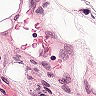
Metastatic tissue present: no